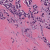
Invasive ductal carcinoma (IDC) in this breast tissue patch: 1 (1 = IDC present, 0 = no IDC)